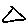
Label: triangle